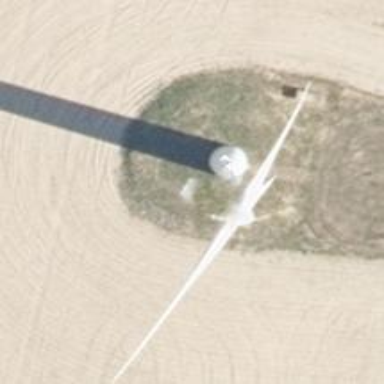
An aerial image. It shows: Wind generator is in the picture.